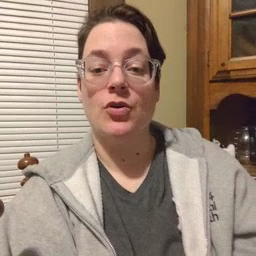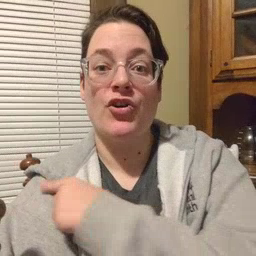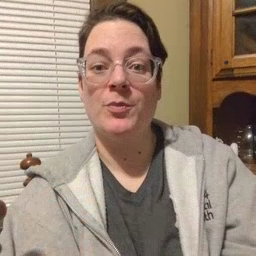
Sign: arm